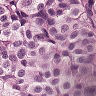
Metastatic tissue present: yes